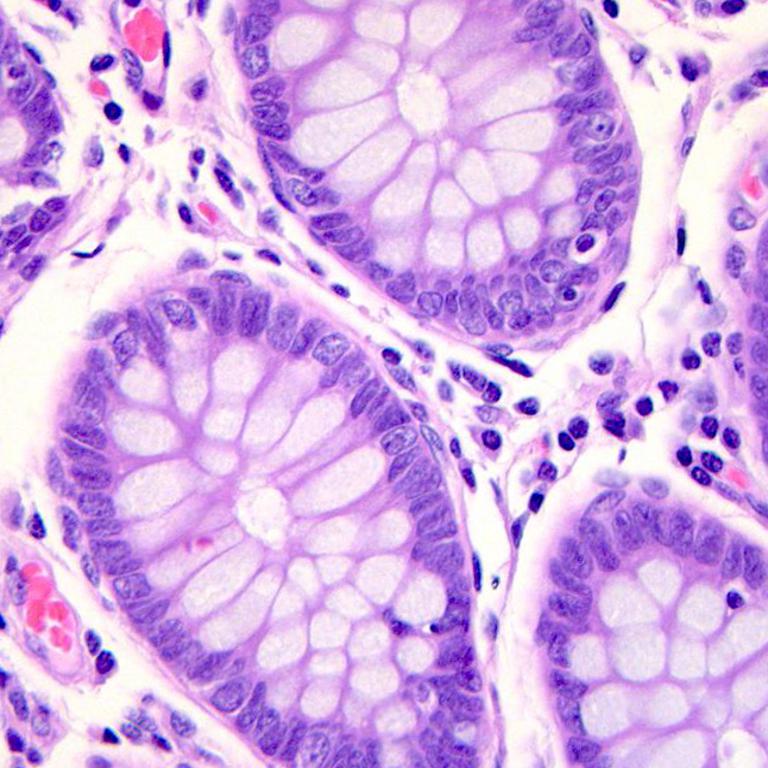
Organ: colon
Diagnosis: benign